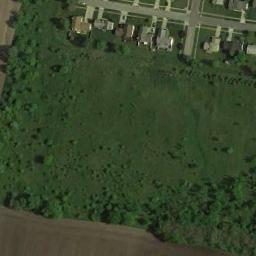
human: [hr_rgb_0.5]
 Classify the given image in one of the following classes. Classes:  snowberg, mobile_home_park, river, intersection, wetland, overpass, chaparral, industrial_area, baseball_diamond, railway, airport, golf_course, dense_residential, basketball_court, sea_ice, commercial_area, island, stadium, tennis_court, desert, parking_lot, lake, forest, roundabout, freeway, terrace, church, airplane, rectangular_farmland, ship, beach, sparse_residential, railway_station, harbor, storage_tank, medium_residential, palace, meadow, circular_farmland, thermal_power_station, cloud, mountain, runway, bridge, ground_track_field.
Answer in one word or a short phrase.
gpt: meadow